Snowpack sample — Loveland Pass, Silver Plume, Colorado, USA (2/11/26, 12:00 PM MST)
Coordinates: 39.663, -105.886
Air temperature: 35 °F
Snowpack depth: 82 cm
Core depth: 40 cm
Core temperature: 23 °F
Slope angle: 13°, slope face: 12°
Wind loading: high
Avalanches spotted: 1
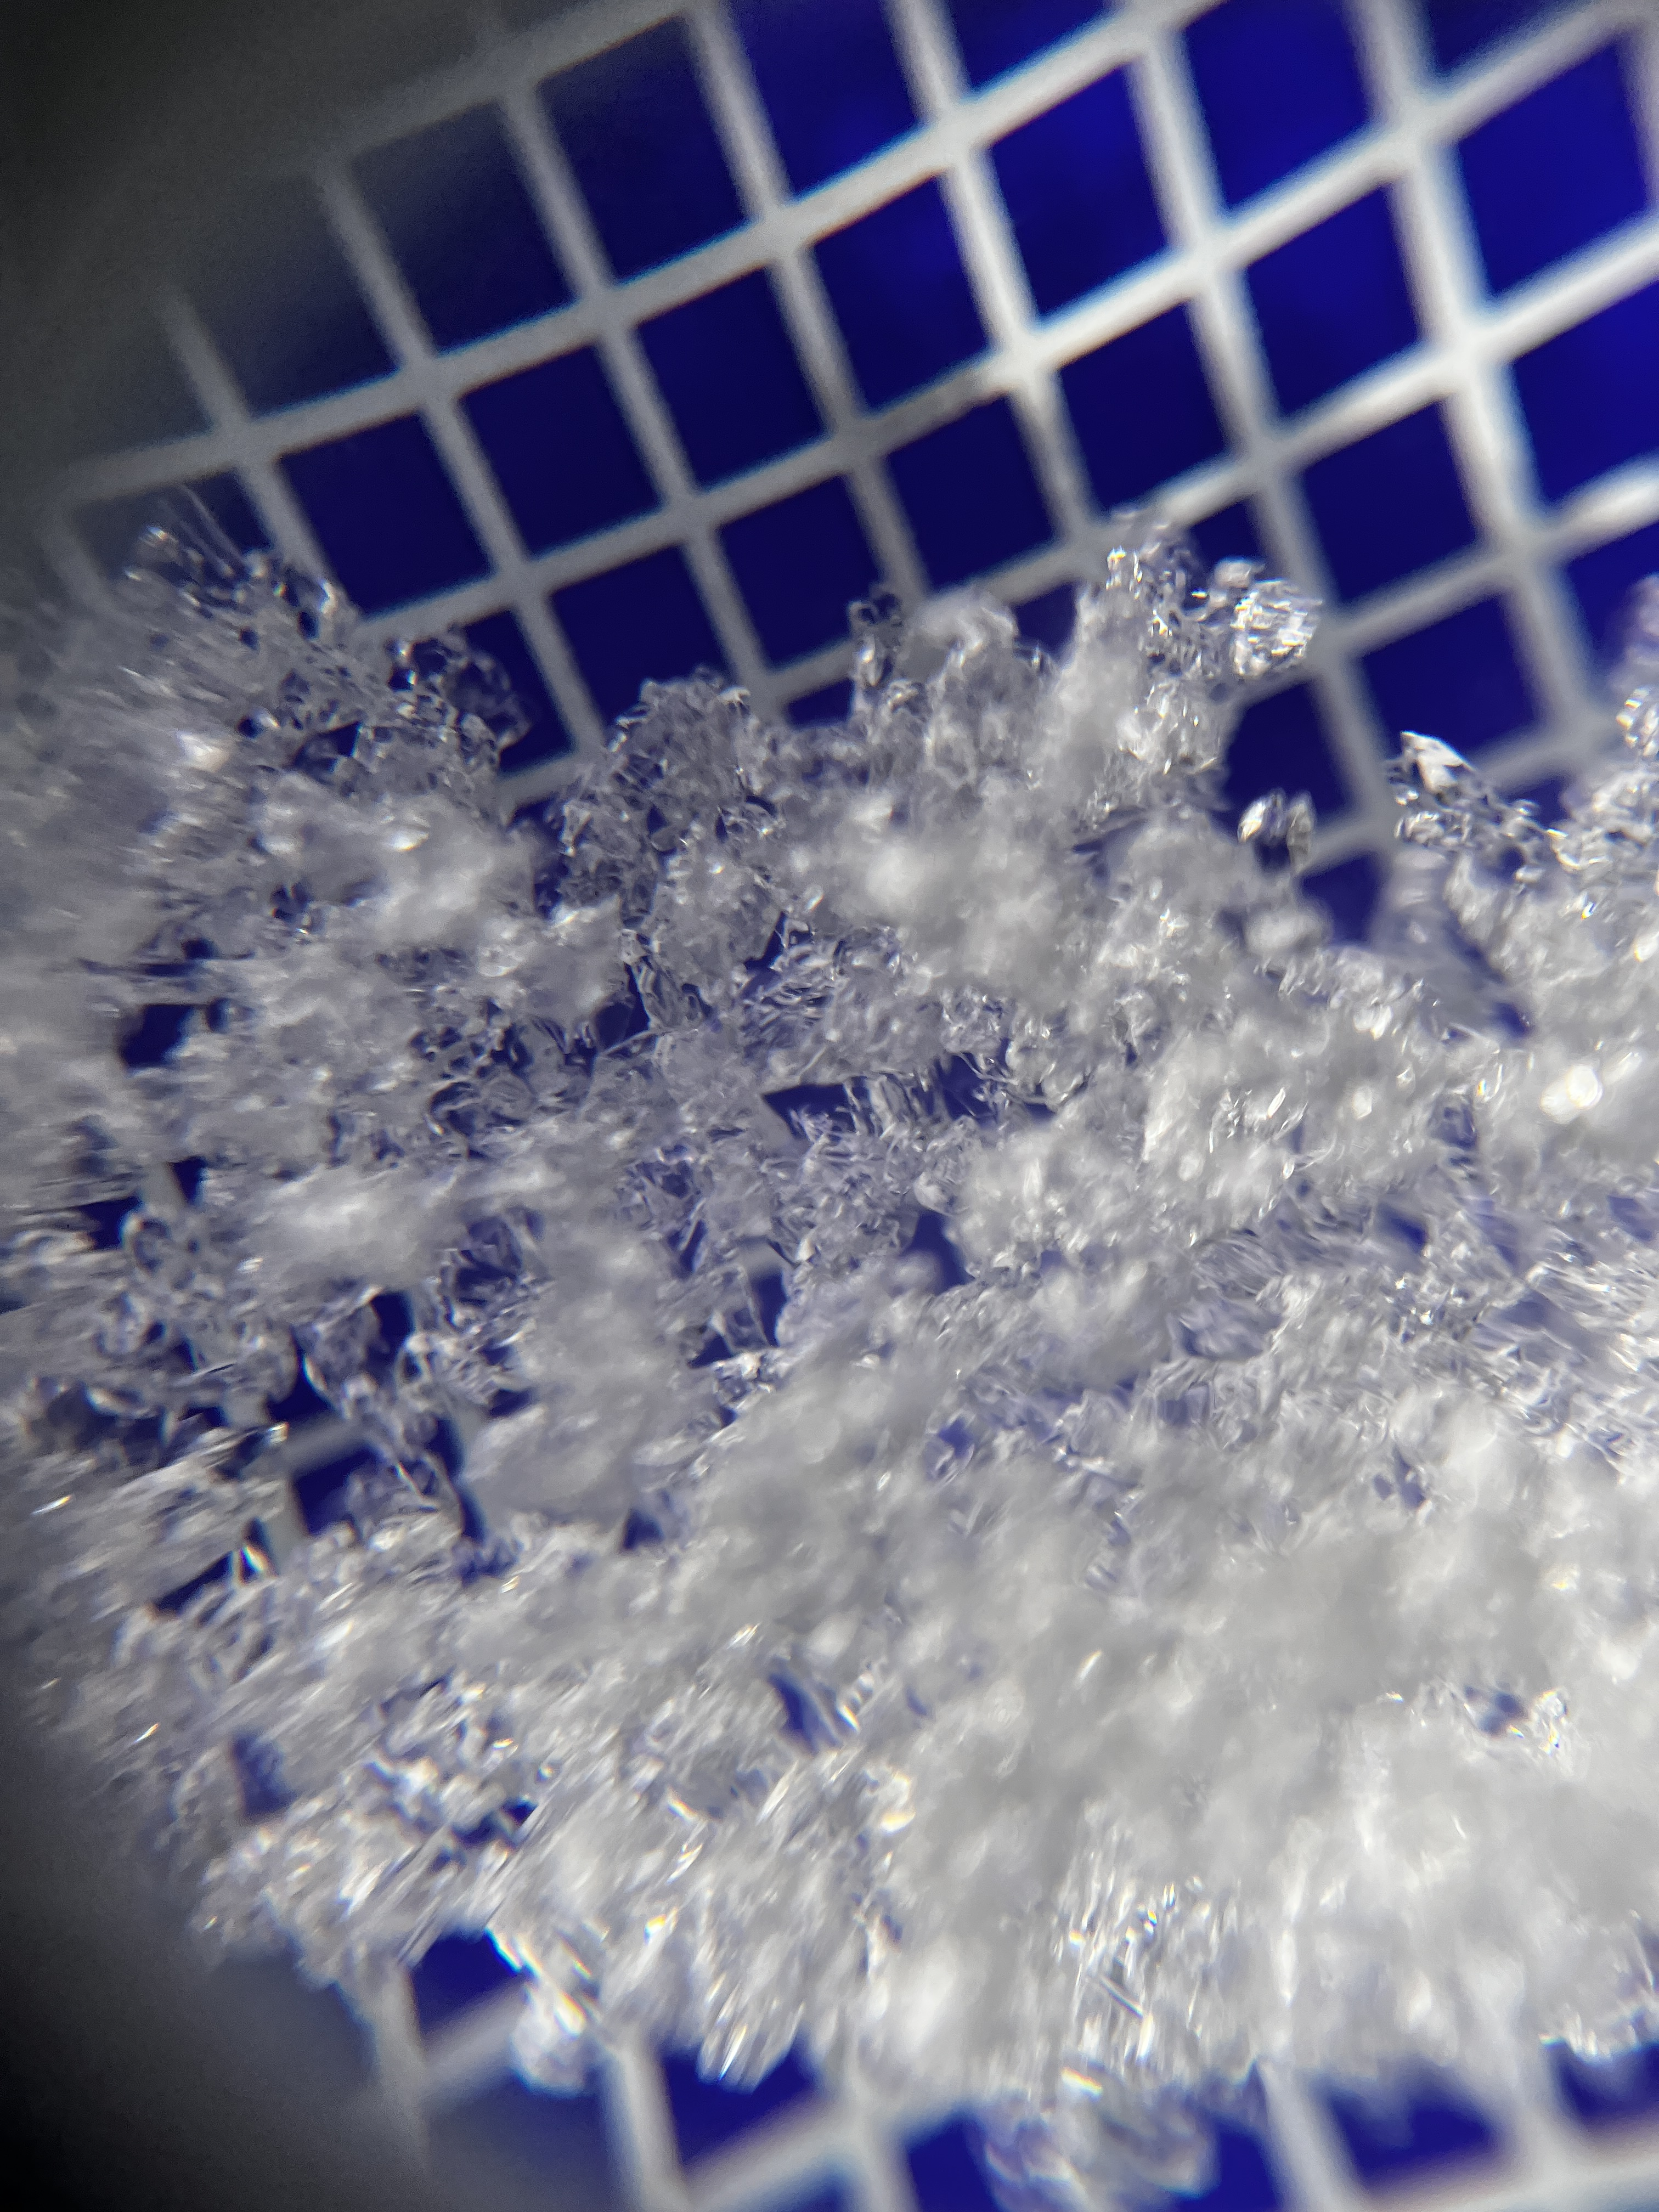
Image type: magnified_profile
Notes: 1 small avalanche spotted on the north side of the bowl, lots of wind loading